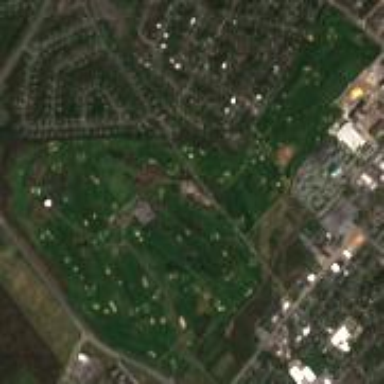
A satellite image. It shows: Golf course.